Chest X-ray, PA view. Patient: 69 years old, sex M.
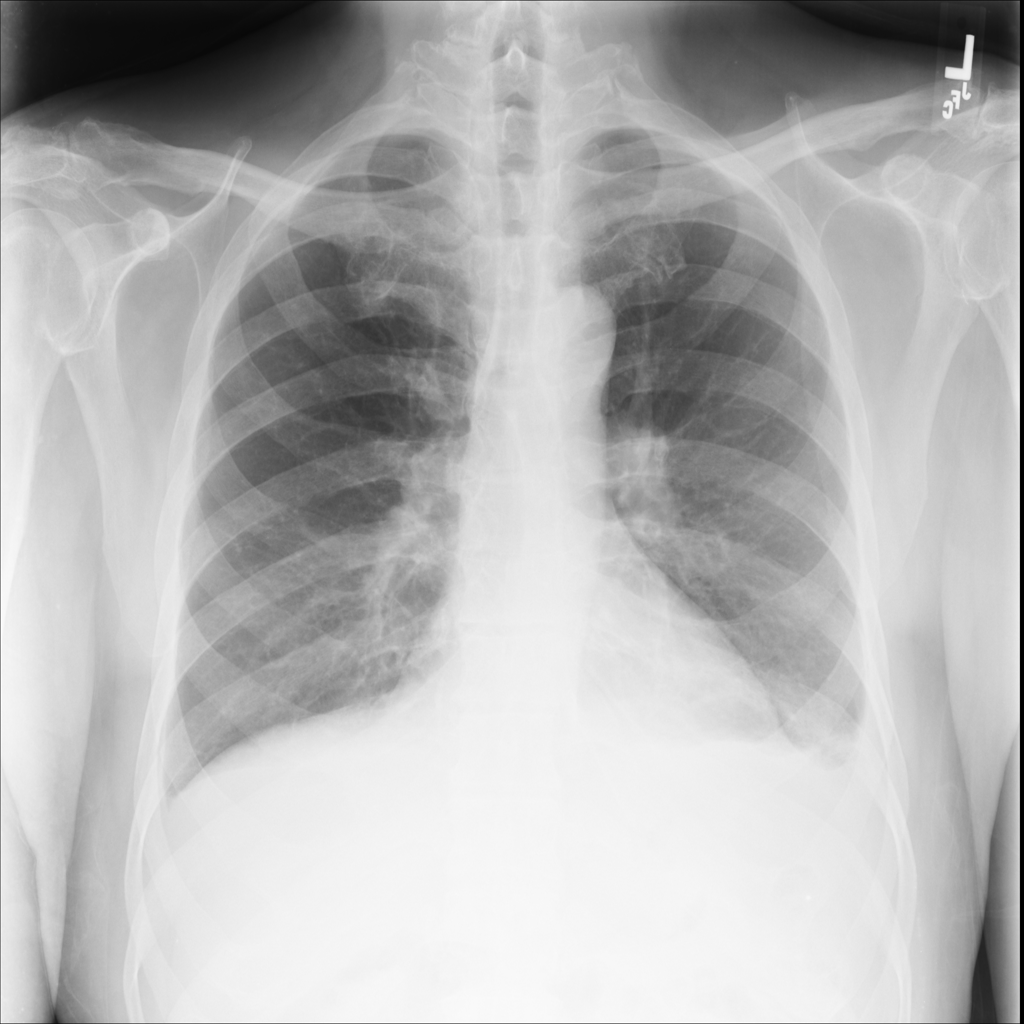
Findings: Effusion